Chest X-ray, PA view. Patient: 72 years old, sex M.
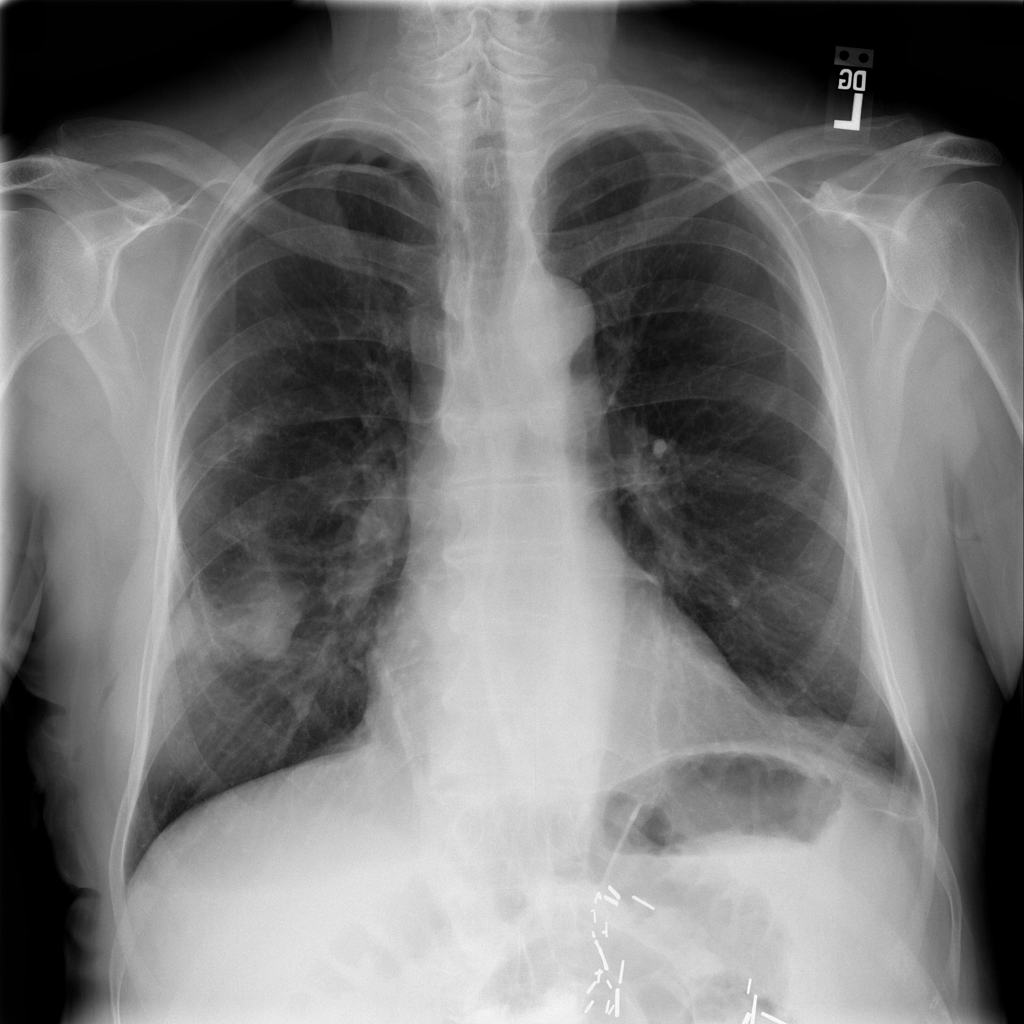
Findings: Mass, Pneumothorax